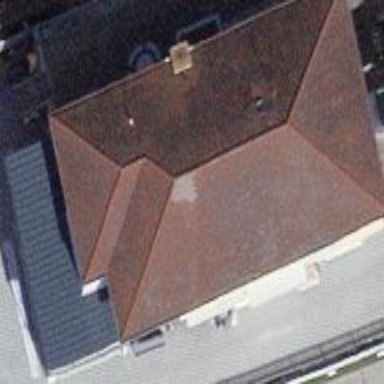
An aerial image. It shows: Building with tiled roof.